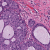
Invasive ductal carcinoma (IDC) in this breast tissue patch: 0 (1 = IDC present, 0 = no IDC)